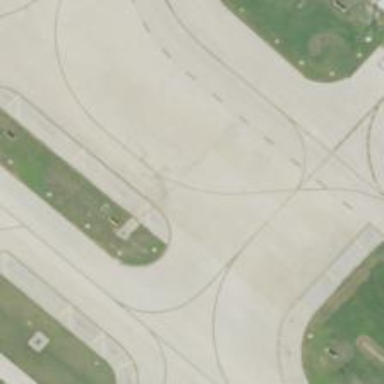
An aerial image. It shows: View of taxiway at the airport.